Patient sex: F
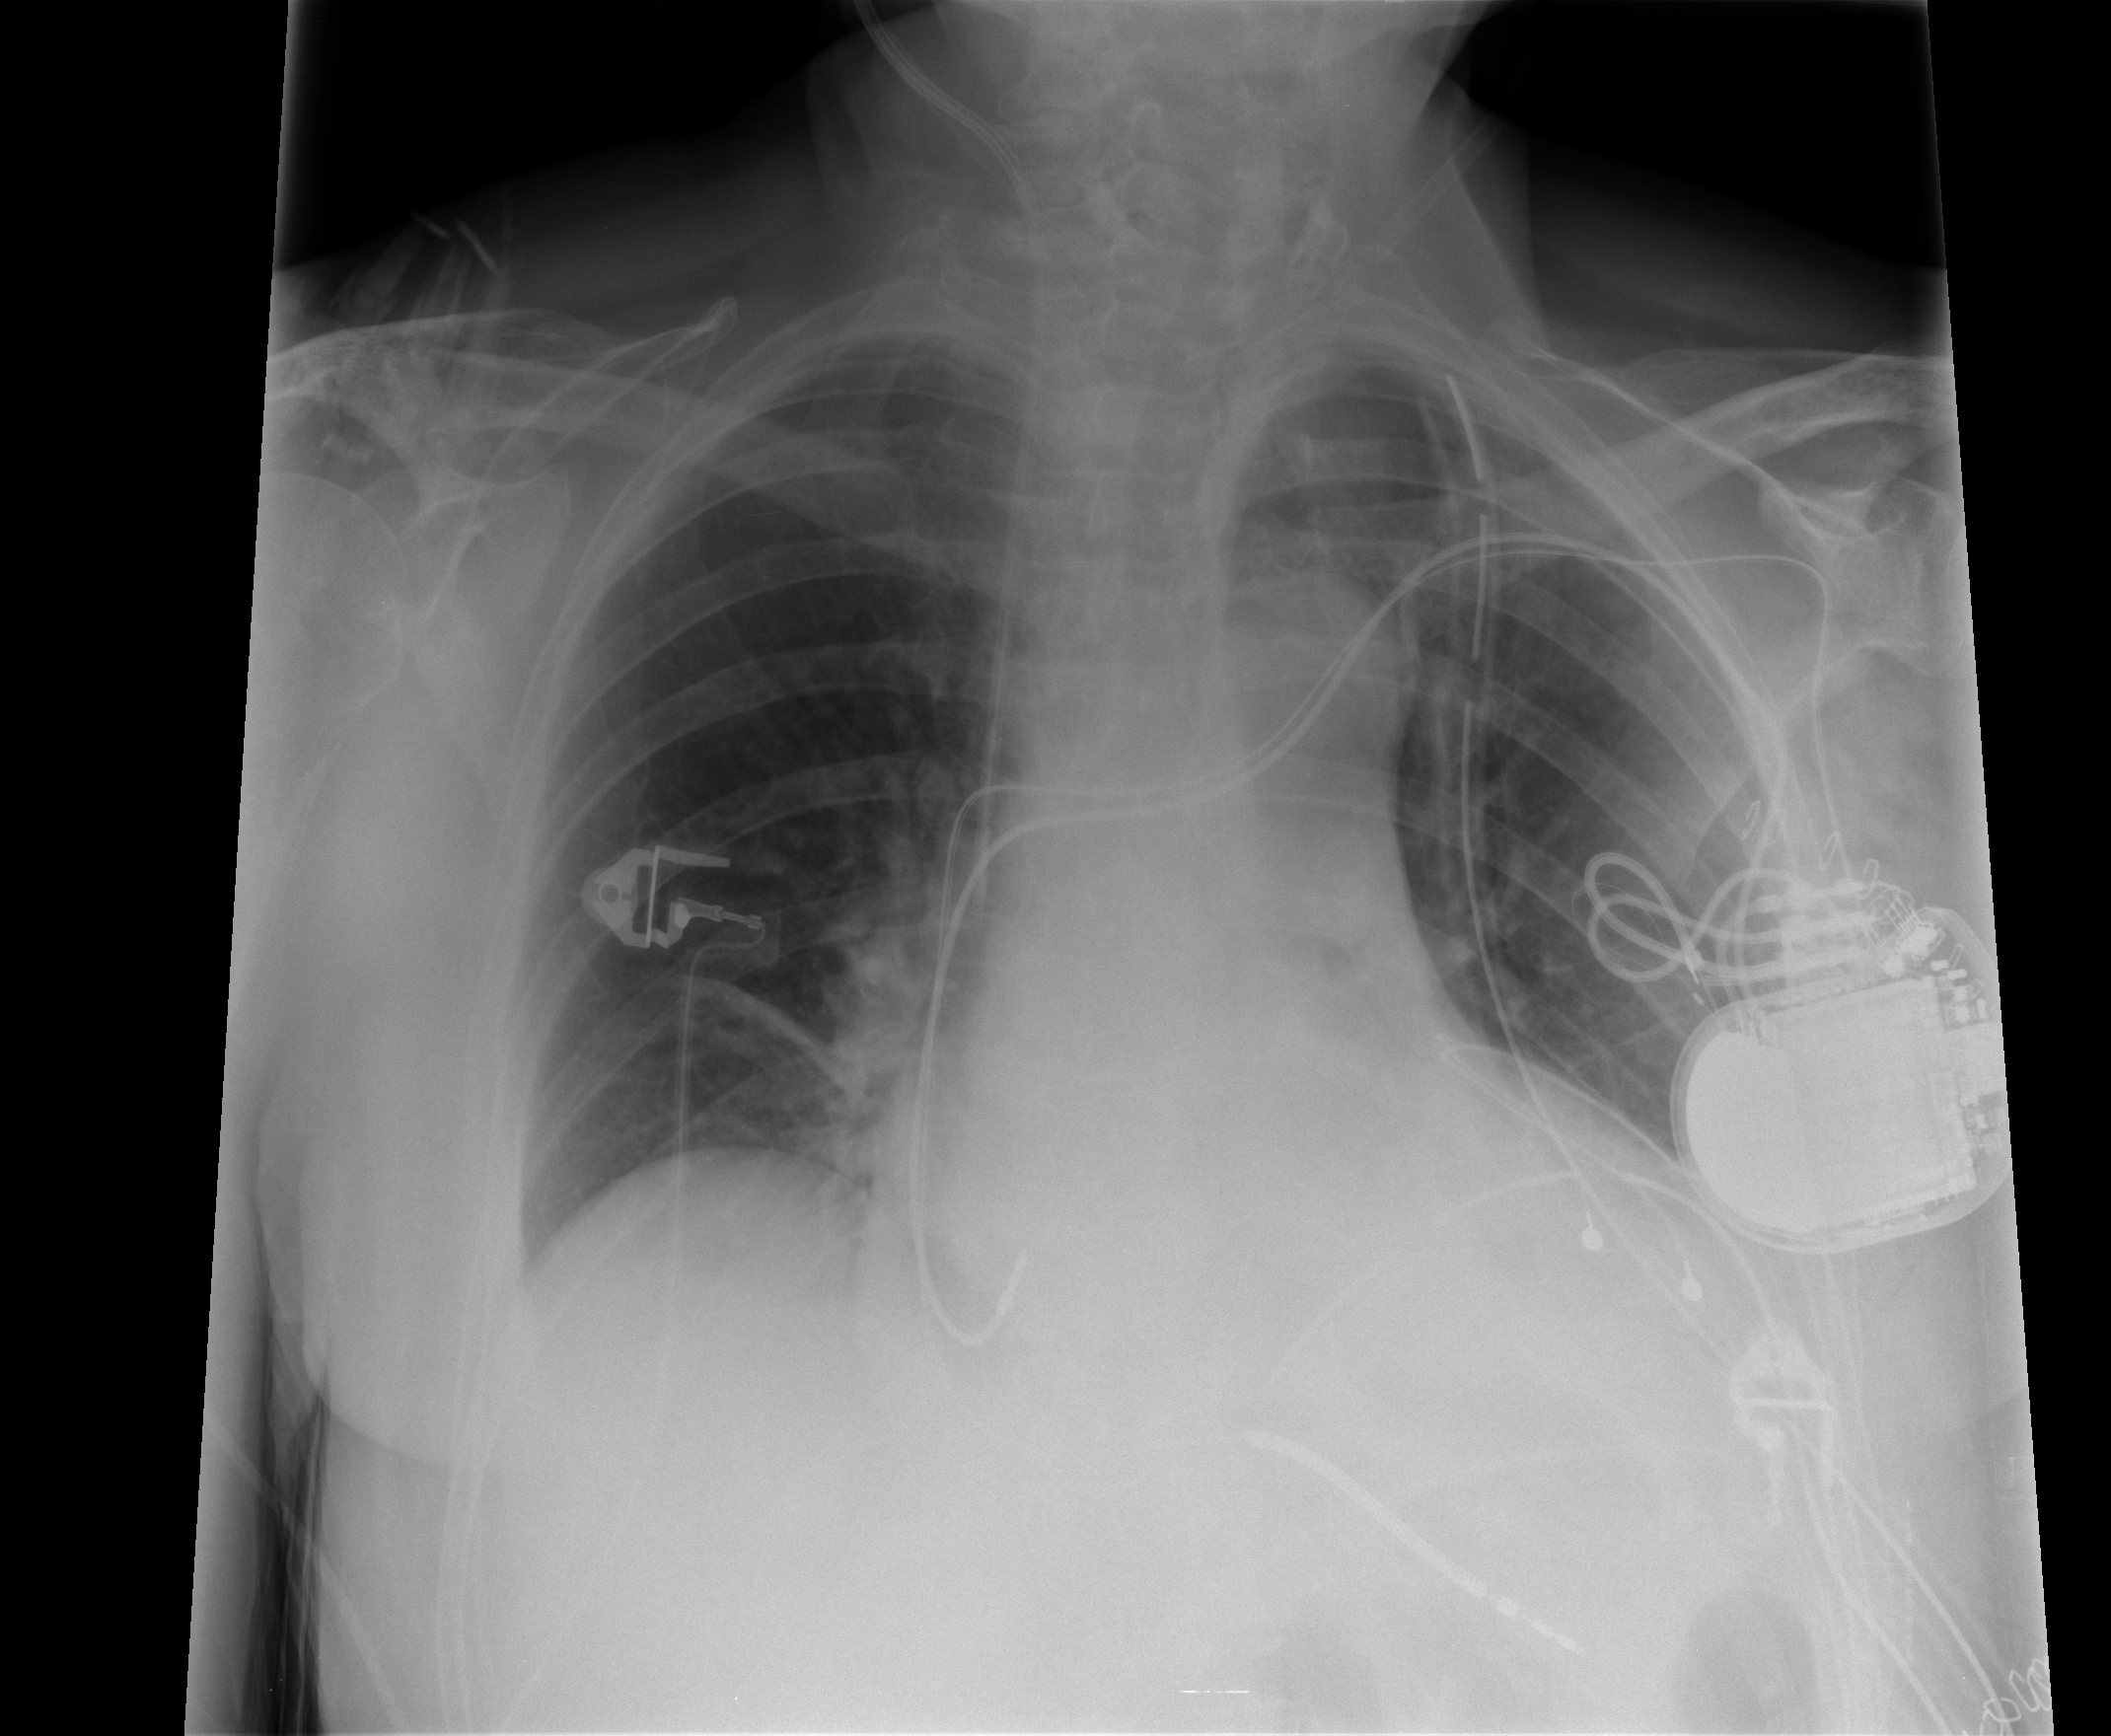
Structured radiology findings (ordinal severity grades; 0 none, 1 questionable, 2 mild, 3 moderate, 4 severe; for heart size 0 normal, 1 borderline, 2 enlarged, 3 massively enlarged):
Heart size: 2
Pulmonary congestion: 2
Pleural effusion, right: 0
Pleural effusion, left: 1
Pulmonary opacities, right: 0
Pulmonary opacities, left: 0
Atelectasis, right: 2
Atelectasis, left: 1